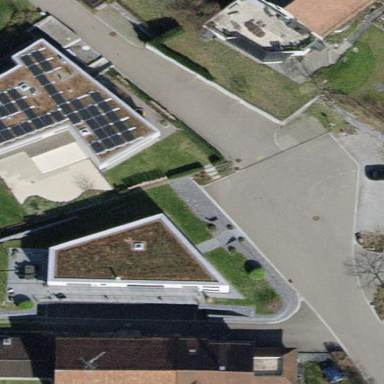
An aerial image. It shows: Terrace building.